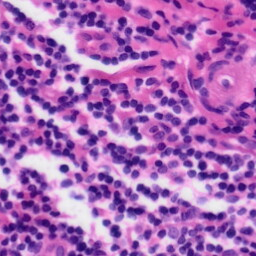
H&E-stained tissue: Tonsil